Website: slack
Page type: billing-address
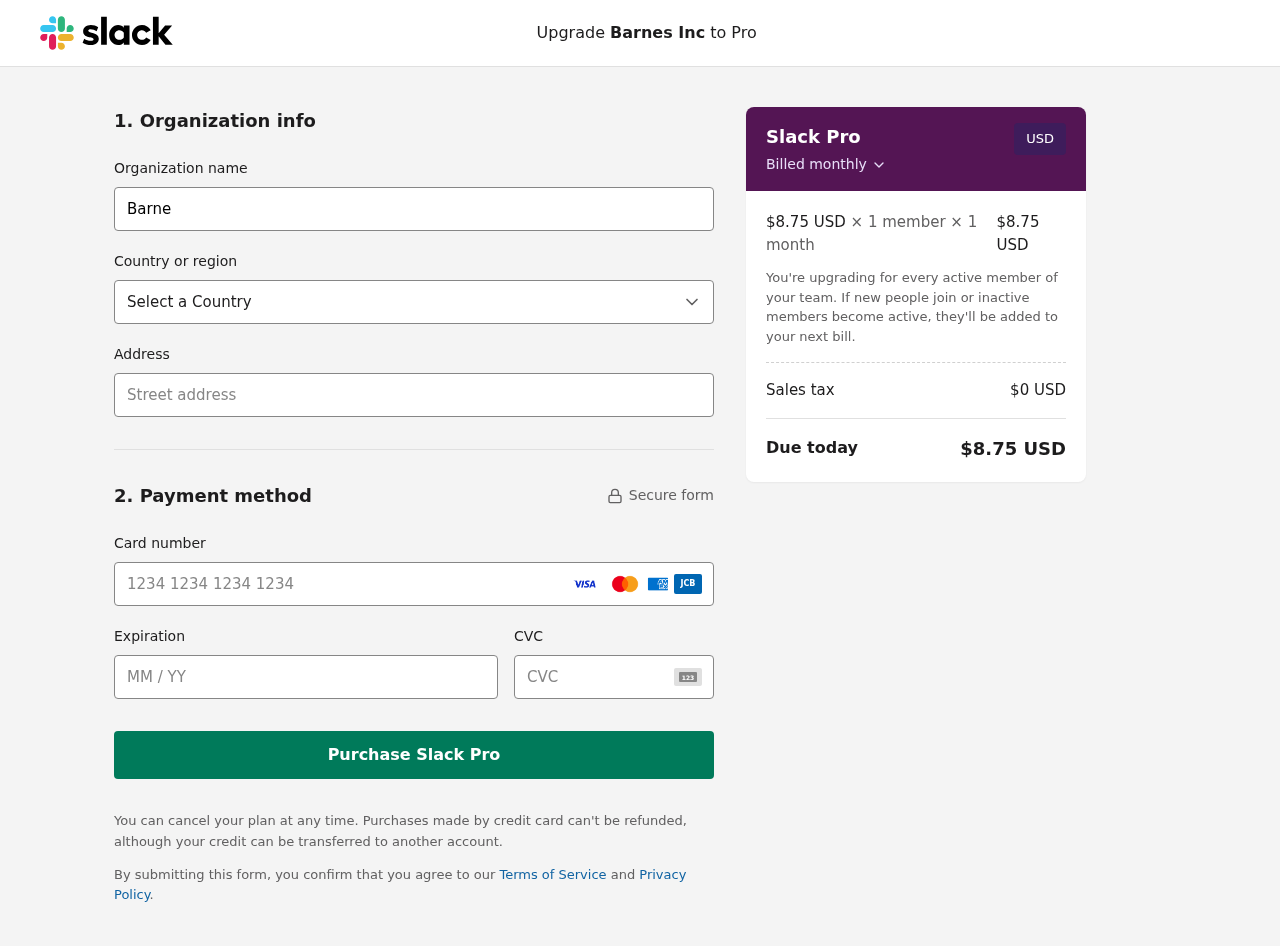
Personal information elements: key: PII_CARD_CVV
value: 717
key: PII_CARD_EXPIRY
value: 06/30
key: PII_CARD_NUMBER
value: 5172 5645 3553 9684
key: PII_COMPANY
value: Barnes Inc
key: PII_COUNTRY
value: United States
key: PII_STREET
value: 8612 Schroeder Tunnel
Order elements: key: ORDER_PRICE_PER_MEMBER
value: $8.75 USD
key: ORDER_MEMBER_COUNT
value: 1
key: ORDER_MONTH_COUNT
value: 1
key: ORDER_SUBTOTAL
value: $8.75 USD
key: ORDER_TAX
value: $0
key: ORDER_TOTAL
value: $8.75 USD